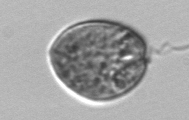
Label: Prorocentrum